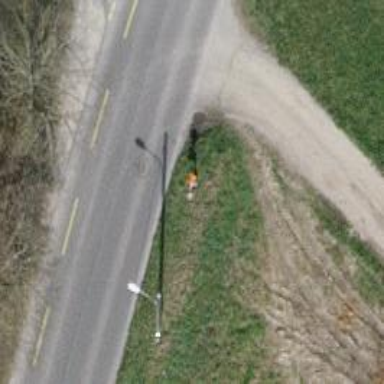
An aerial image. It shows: Aerial orange marker.